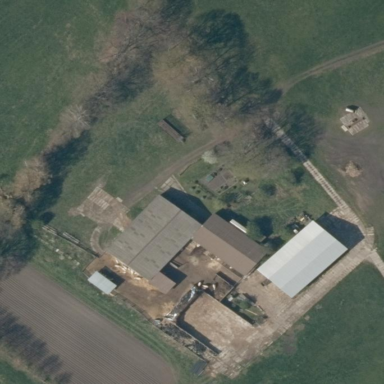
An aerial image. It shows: Farmyard area.